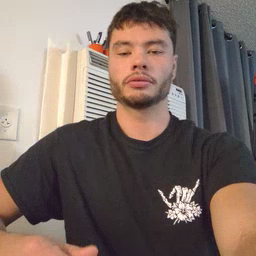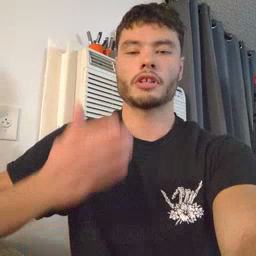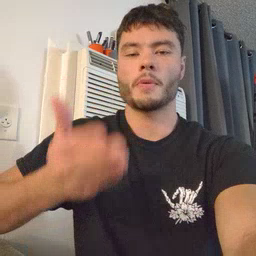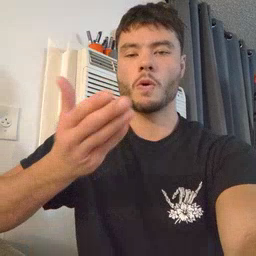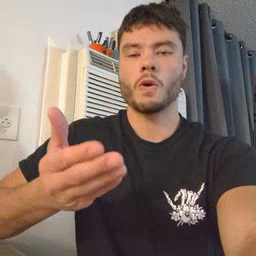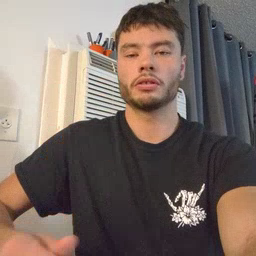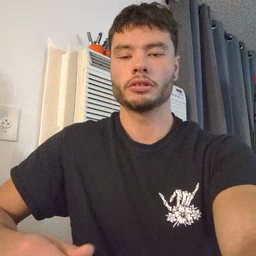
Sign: boat